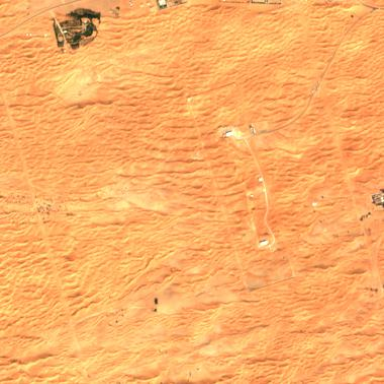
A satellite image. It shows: Fence in the desert.